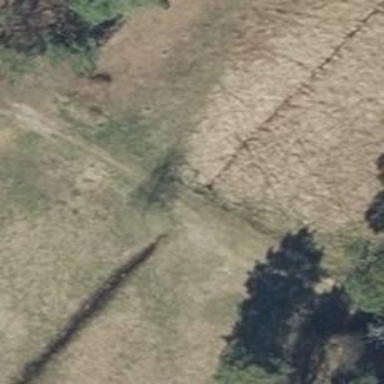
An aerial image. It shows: Culvert tunnel.